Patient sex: F
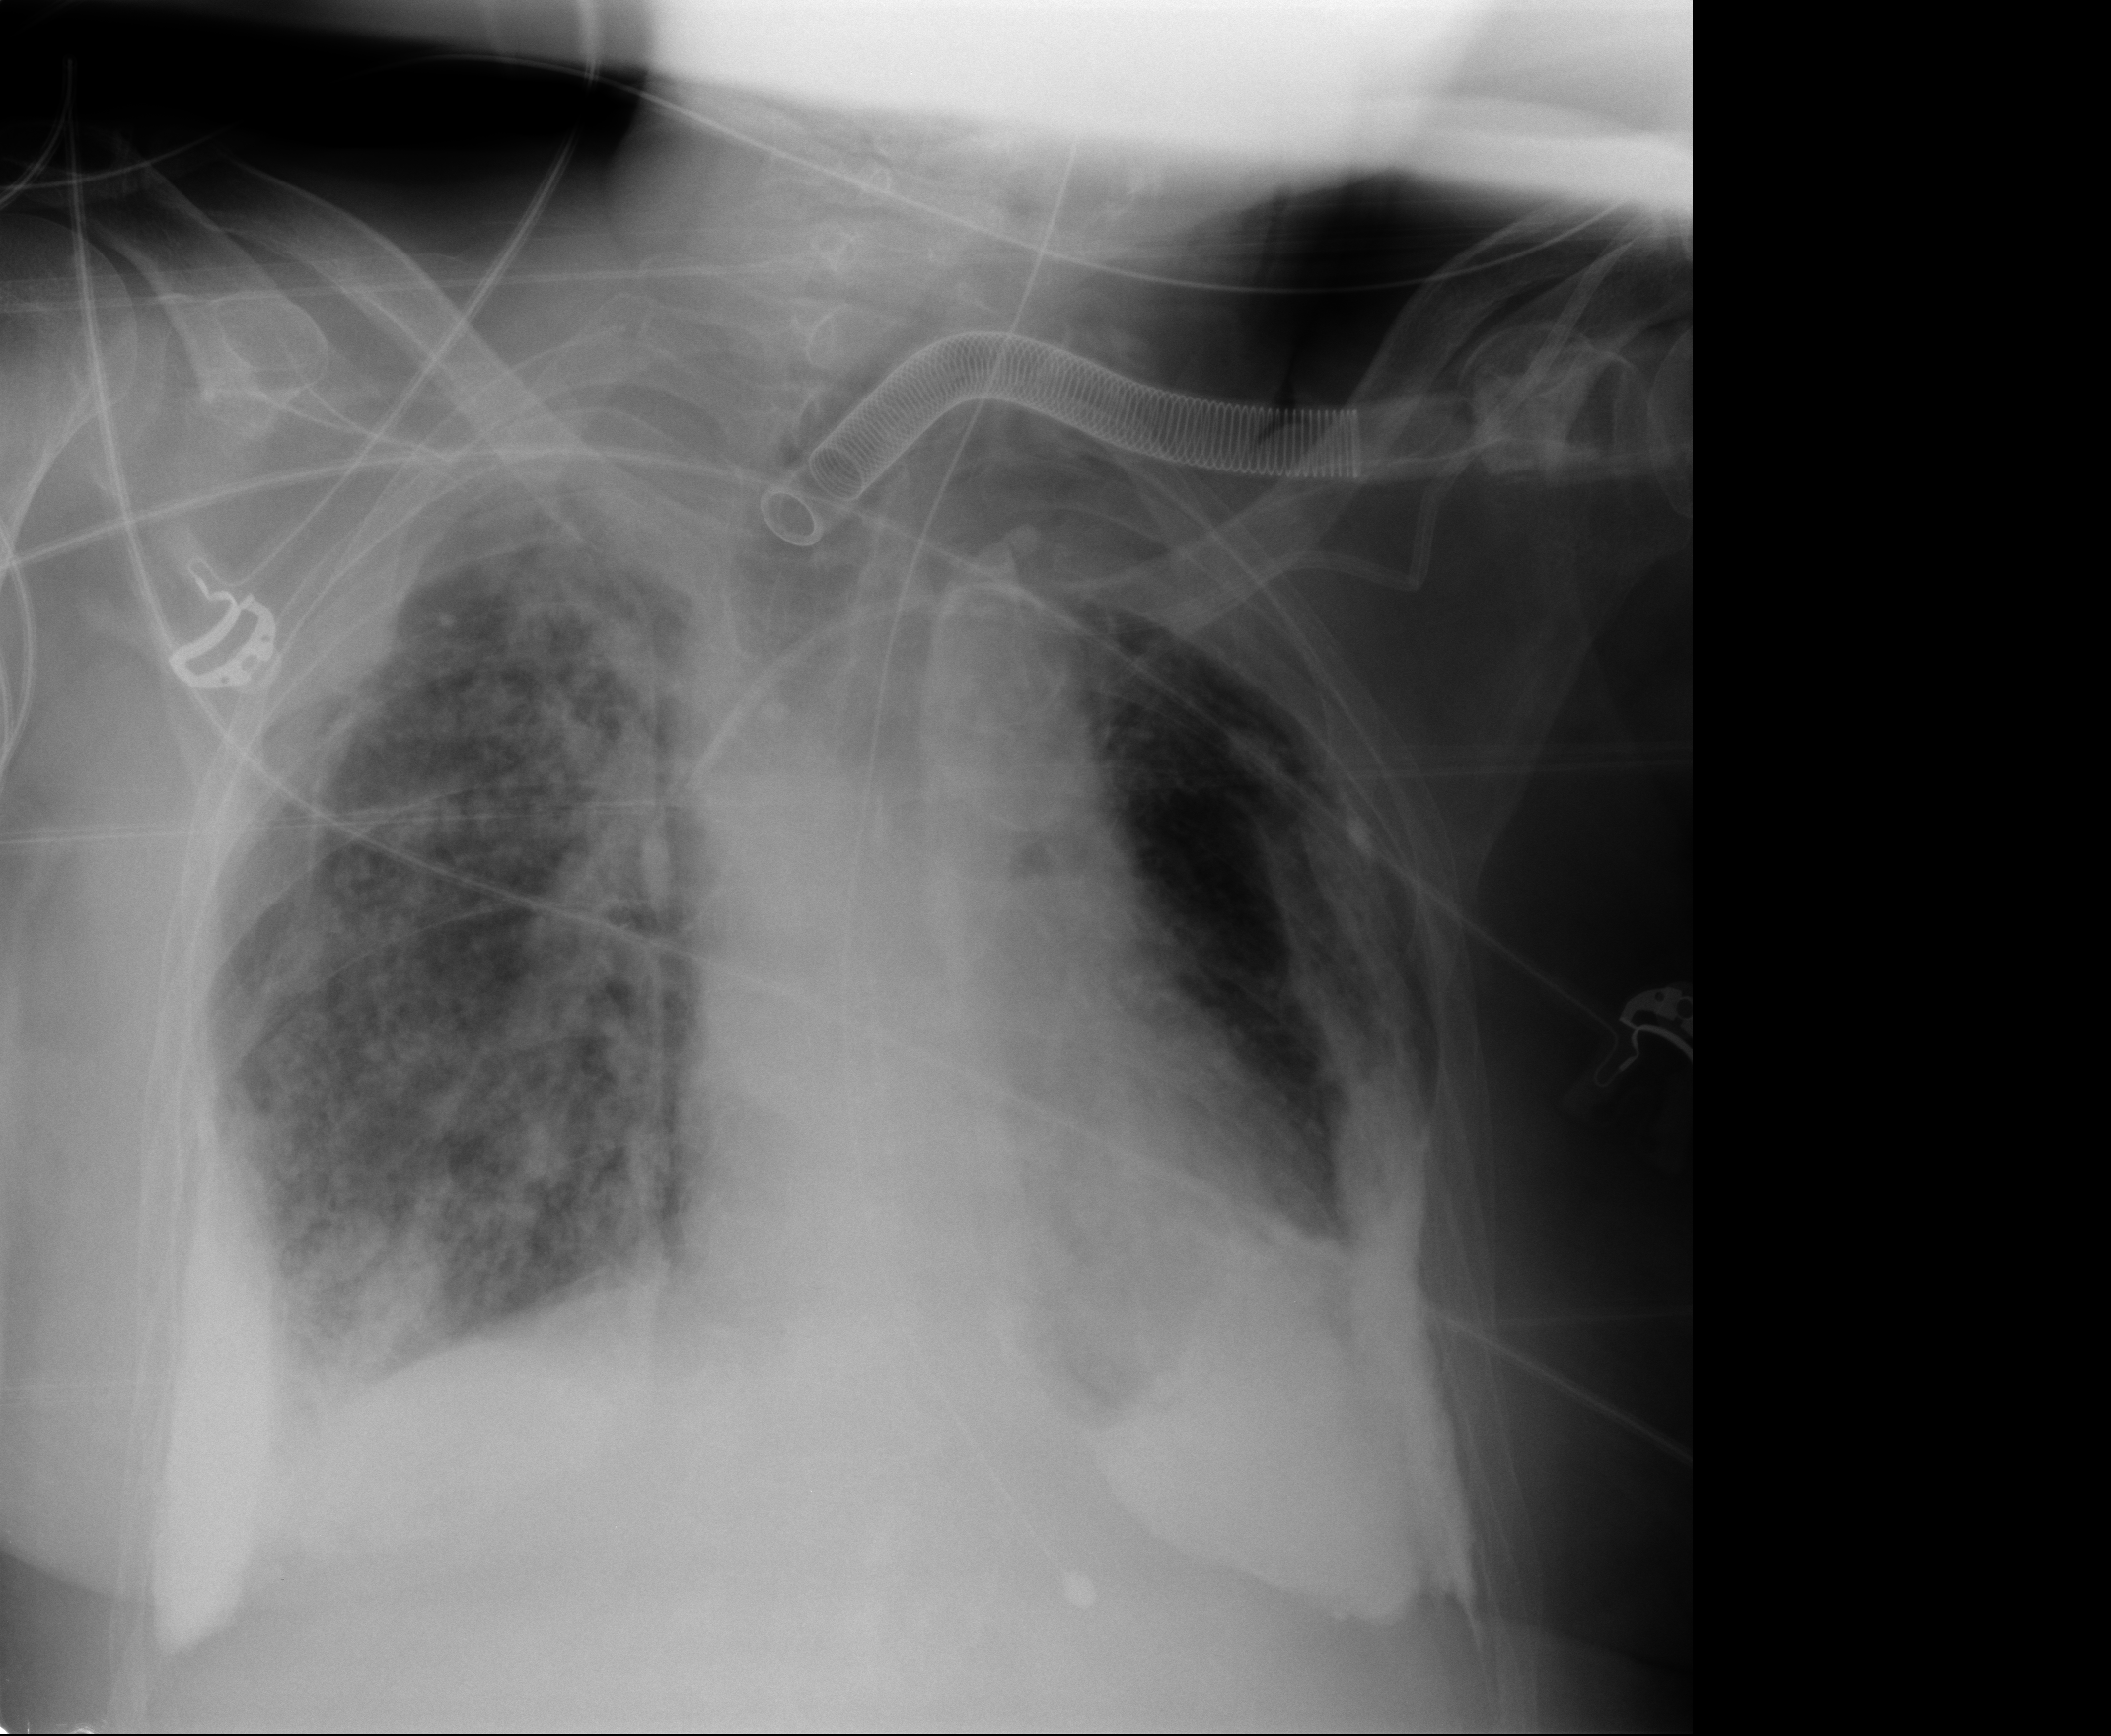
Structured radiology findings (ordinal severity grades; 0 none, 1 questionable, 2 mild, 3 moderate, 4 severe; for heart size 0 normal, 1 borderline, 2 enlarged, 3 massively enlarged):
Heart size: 0
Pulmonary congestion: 1
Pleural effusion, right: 0
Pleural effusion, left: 0
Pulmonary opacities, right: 3
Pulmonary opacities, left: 2
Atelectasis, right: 2
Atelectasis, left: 2